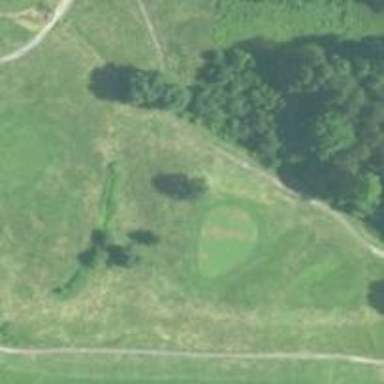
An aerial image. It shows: Golf hole.